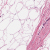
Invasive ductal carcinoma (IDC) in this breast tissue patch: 0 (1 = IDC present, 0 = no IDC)